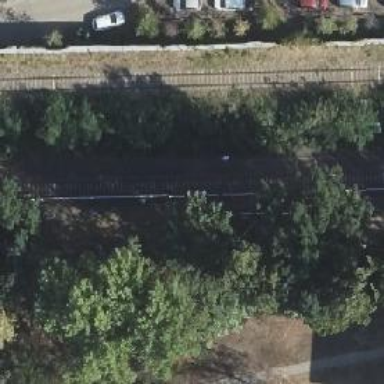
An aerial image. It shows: Solitary milestone along the railway.